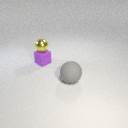
large gray rubber sphere in front of small purple rubber cube